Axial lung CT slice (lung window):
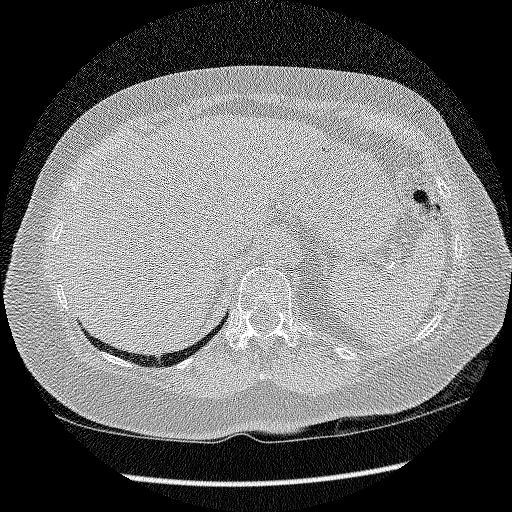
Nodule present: no